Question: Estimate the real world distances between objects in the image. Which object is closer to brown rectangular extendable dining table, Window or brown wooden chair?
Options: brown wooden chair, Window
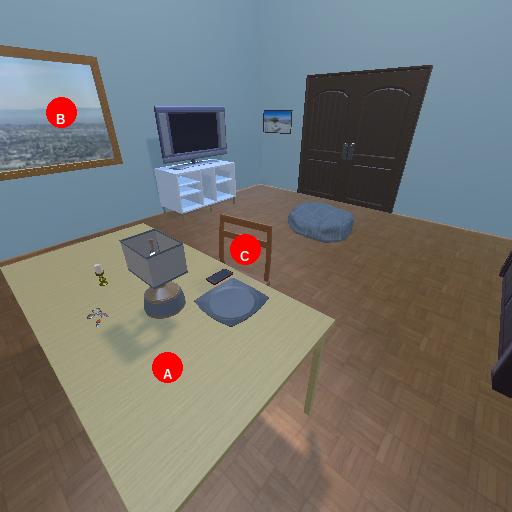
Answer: brown wooden chair